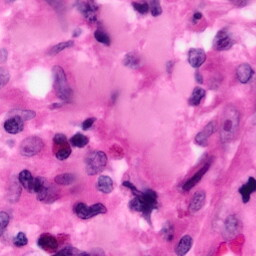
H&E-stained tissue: Pancreatic